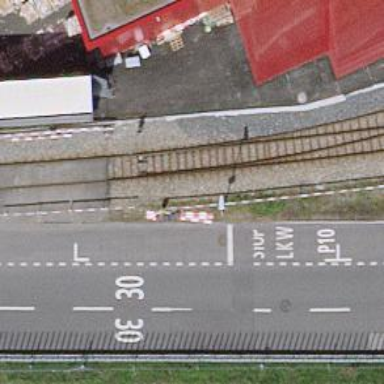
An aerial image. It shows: Railway switch.